Question: I am developing an application with 'Angular4'. I have to change my laptop, organize the environment in my new machine and run the project. I'm getting an error when running the command:
'''
ng serve
'''
When I run it and get to 13%, I get the following error:
> ERROR in ENOENT: no such file or directory, stat 'E:\E\Dev_Teradata\Davivienda\Front\conciliaciones-covalent-angular\srcpppp.module.ts'
I understand that you can not find the file '"app.module.ts"' in the path that is showing me the error because it marks '"E:\E"', when it should be '"E:\Dev_Teradata\Davivienda\Front\conciliaciones-covalent- angular\srcpppp.module.ts "'
I thank you very much for your collaboration and/or guidance to help solve this problem!

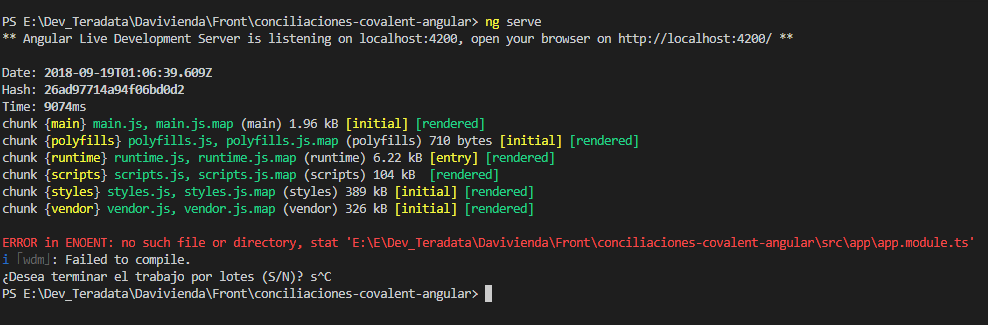
Answer: Please change file \srcpp\index.ts from this
'''
export { AppModule } from './app.module';
'''
to this
'''
export * from './app.module';
'''
Looks like a <URL> in angular CLI